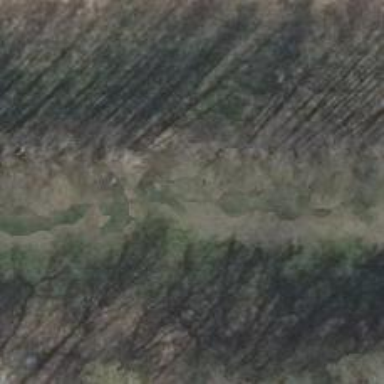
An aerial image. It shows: Row of trees in natural setting.